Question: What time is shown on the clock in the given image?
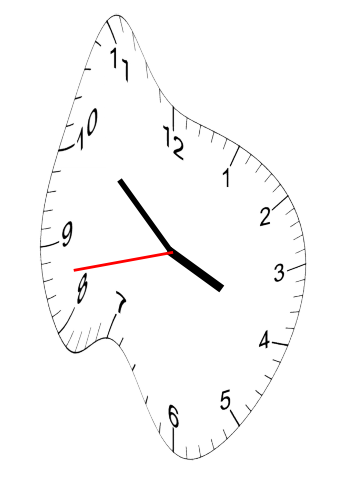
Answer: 03:51:43